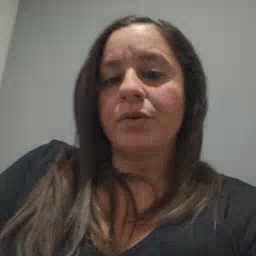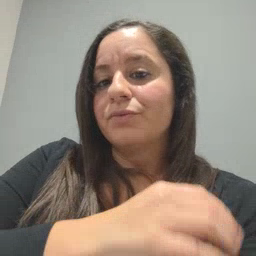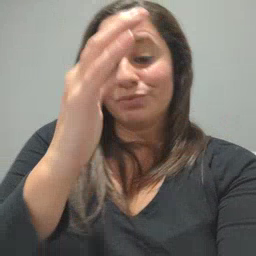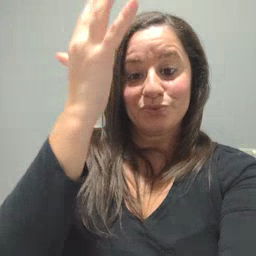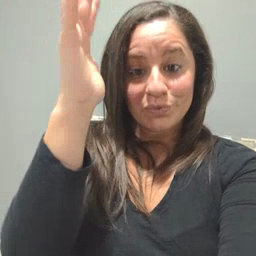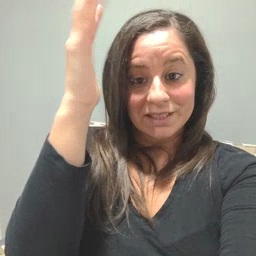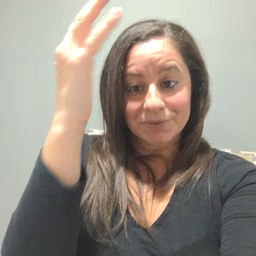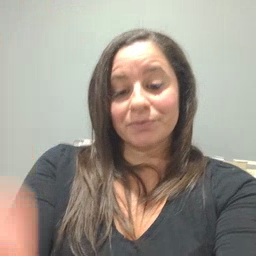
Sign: tree